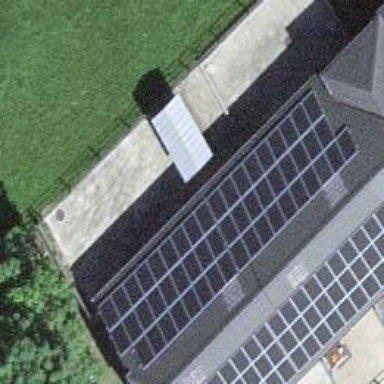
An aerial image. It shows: Solar power generator.